Field crop: maize
Growth stage: 2
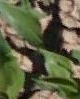
Species: maize